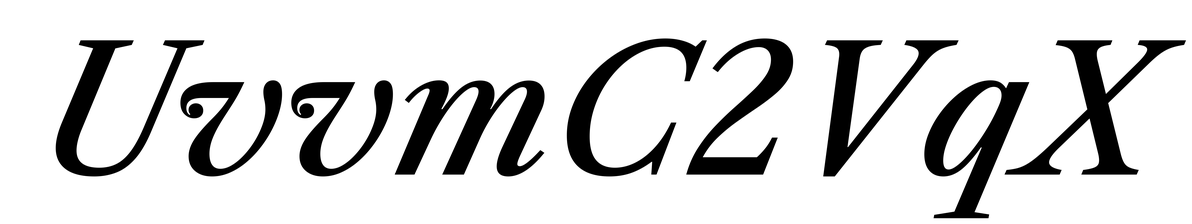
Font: LibreCaslonText-Italic_Medium_Italic